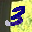
Label: 3